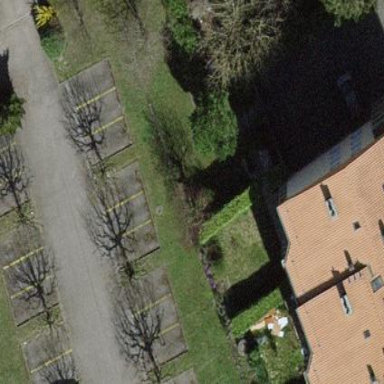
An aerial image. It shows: Parking area with surface.